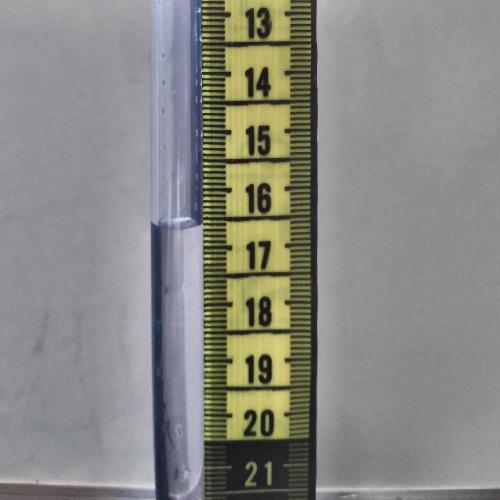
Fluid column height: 16.6 cm